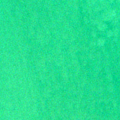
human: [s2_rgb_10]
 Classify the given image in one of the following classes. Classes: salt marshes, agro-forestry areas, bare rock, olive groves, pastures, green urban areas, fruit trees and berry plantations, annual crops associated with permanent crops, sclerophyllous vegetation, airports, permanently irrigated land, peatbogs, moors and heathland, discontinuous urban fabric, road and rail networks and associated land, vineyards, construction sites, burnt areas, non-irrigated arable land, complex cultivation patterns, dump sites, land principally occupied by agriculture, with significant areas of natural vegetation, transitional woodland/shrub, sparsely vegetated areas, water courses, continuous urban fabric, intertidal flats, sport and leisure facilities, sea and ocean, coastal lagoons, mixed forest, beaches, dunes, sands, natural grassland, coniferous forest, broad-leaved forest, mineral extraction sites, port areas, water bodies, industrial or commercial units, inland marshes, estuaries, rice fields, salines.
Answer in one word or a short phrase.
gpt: sea and ocean